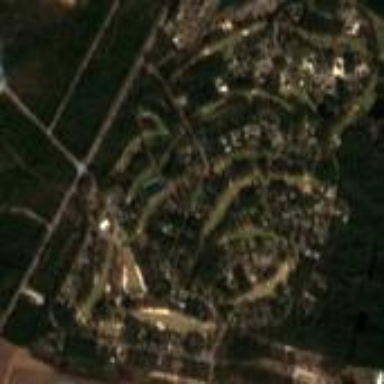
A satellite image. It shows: Golf course surrounded by greenery.